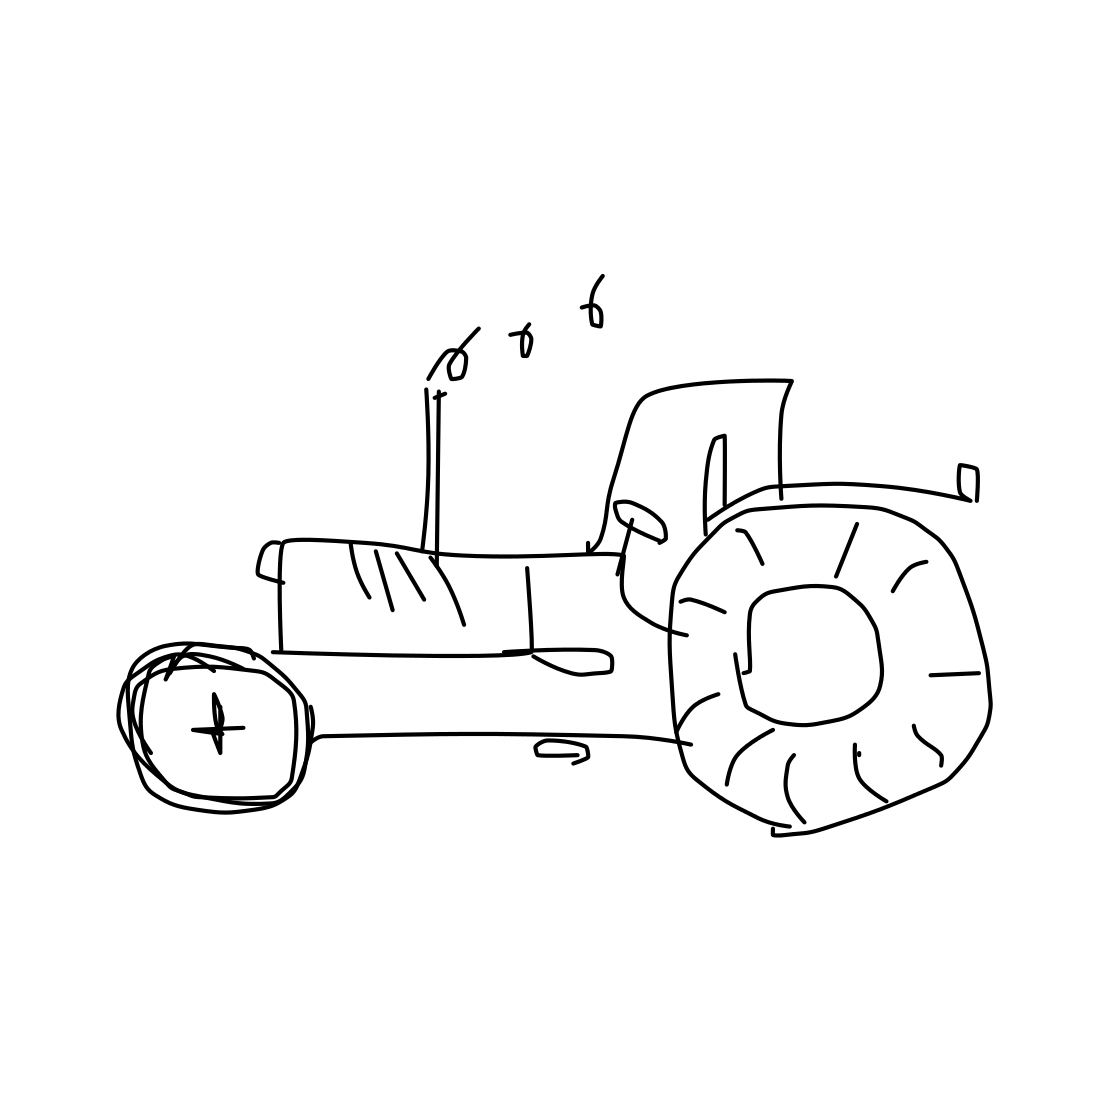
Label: tractor